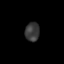
Tissue: lung
Cell type: Epithelial cells
Senescence score: 0.2131
Nuclear area (px): 269
Mean DAPI intensity: 57.026